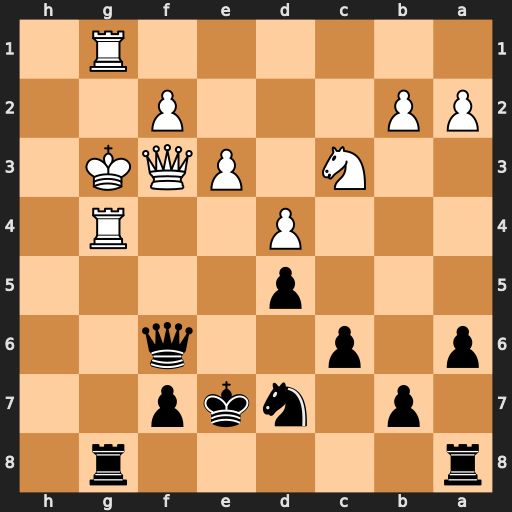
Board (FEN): r5r1/1p1nkp2/p1p2q2/3p4/3P2R1/2N1PQK1/PP3P2/6R1
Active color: b
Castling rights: -
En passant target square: -
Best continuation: Qh8 Qh1 Rxg4+ Kxg4 Qf6